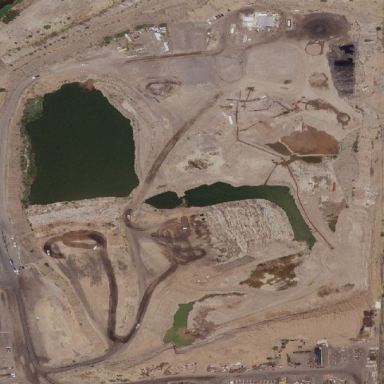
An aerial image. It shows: Quarry area.